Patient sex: M
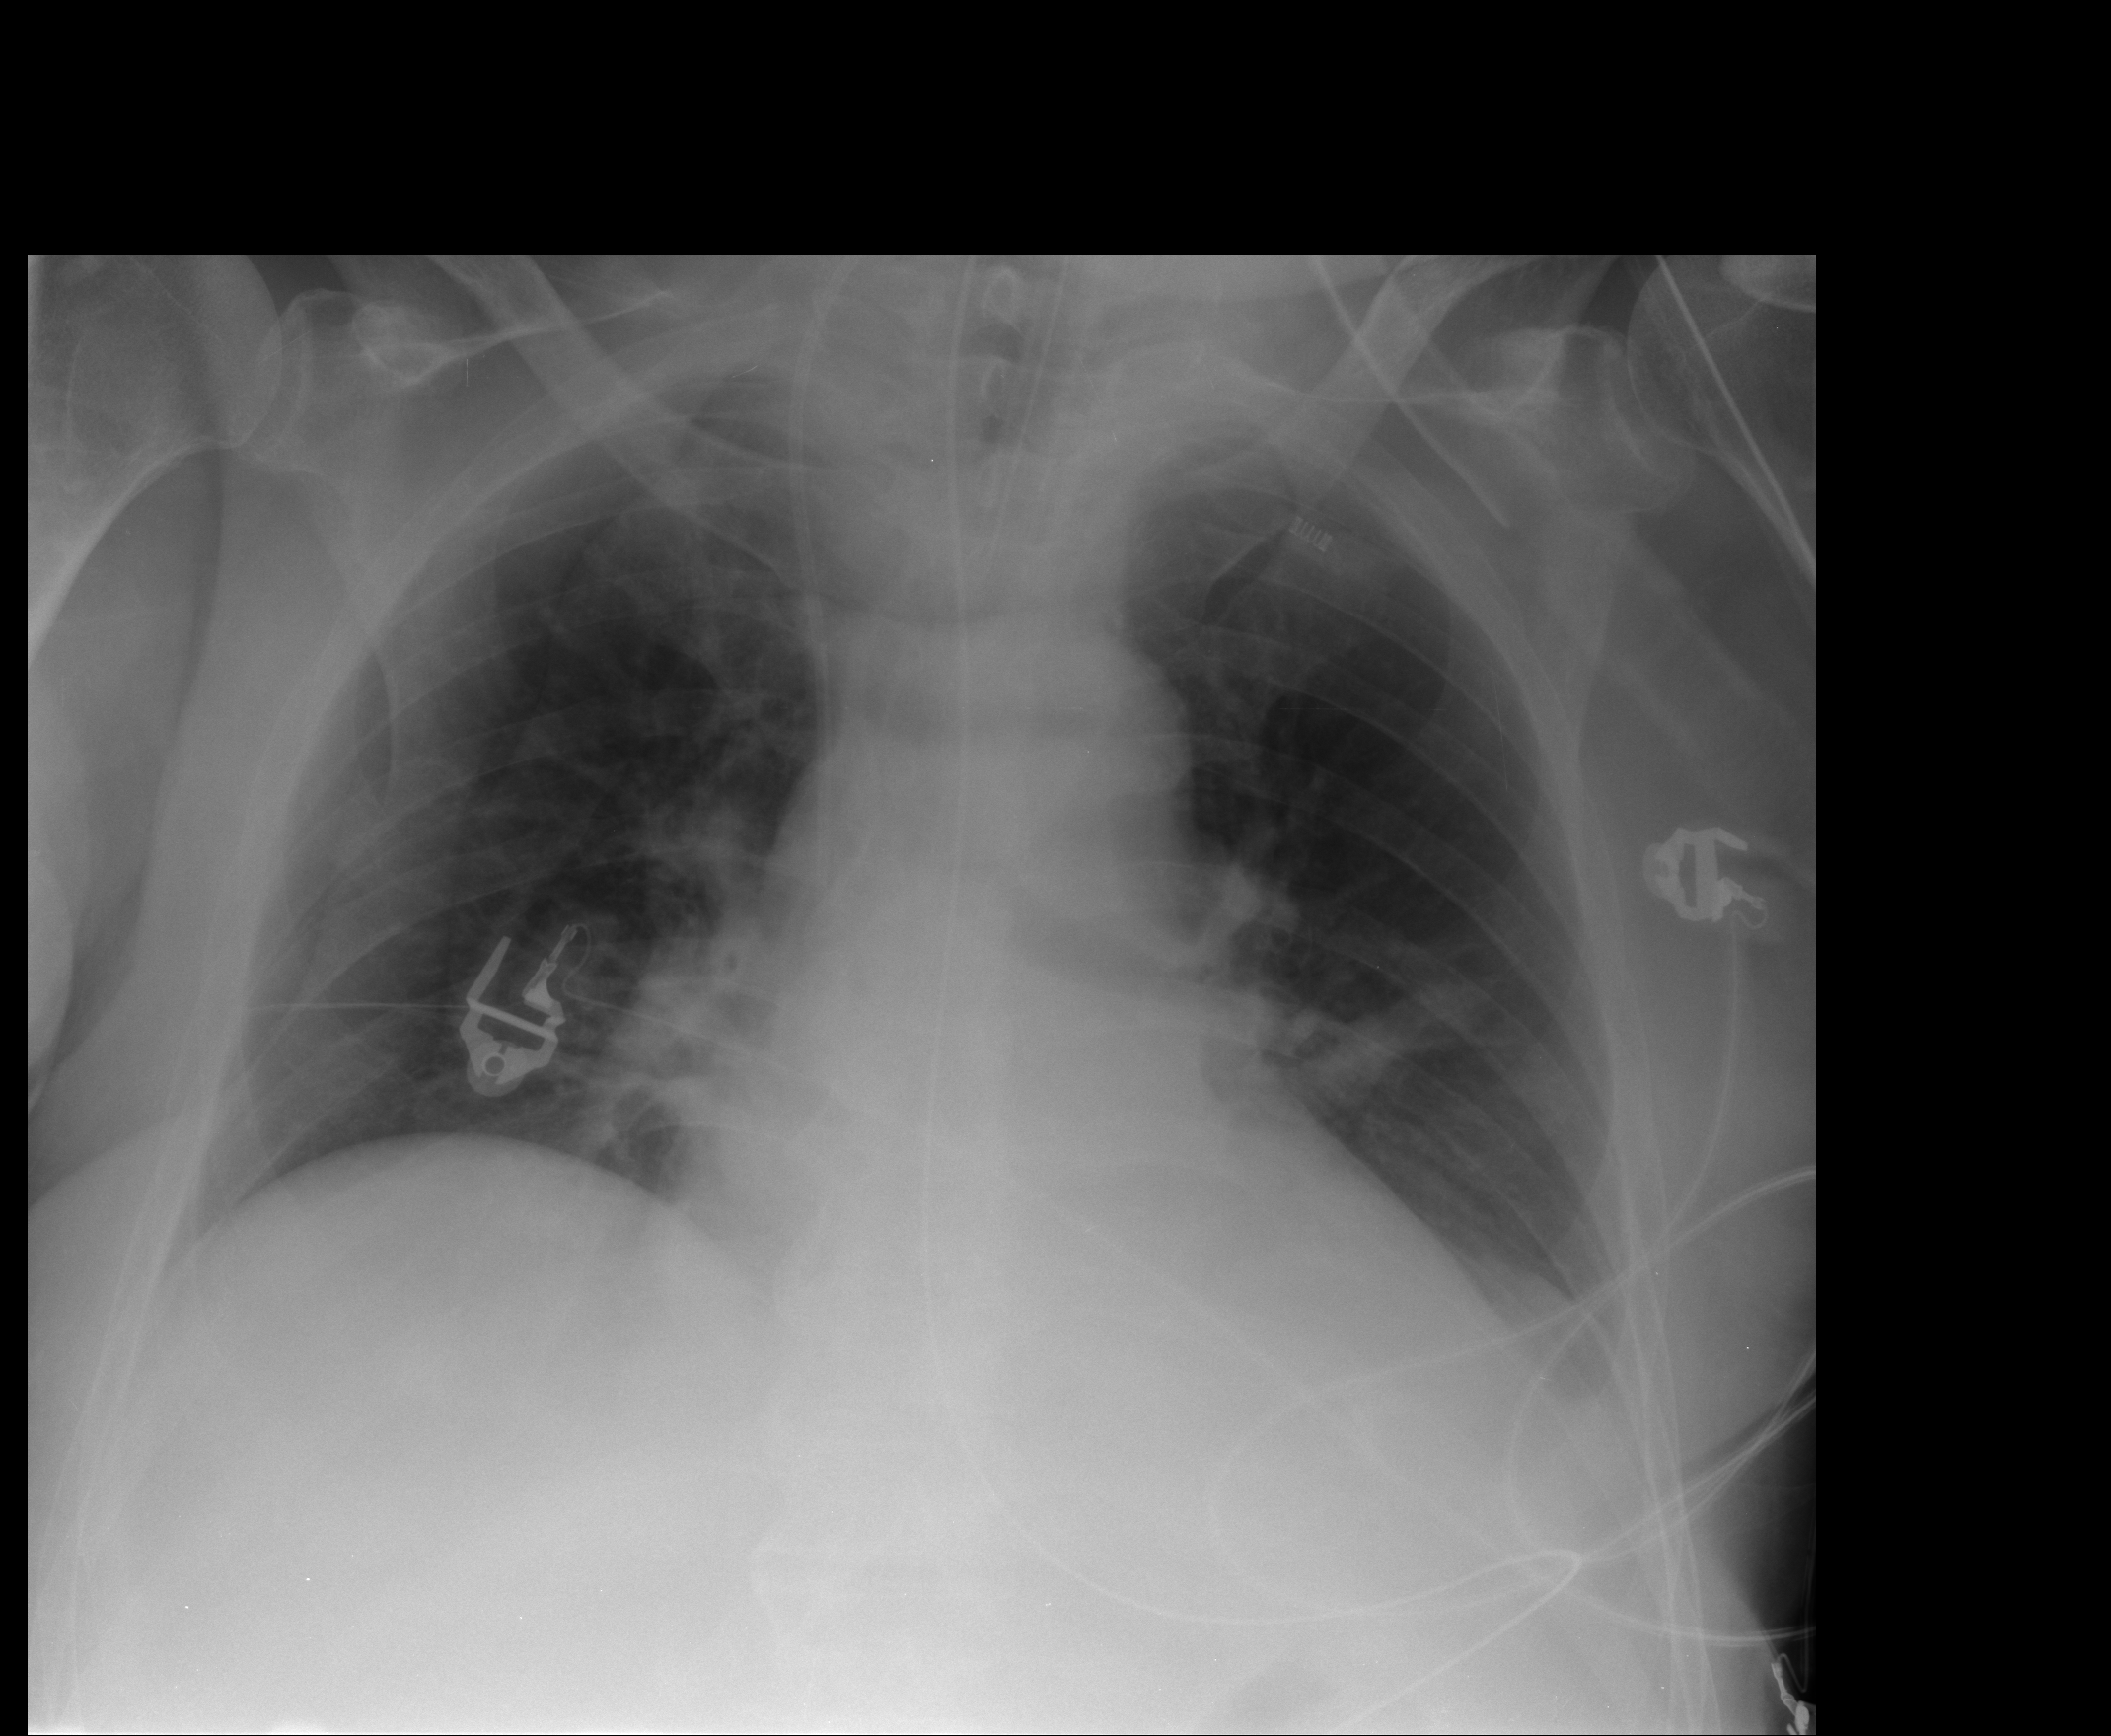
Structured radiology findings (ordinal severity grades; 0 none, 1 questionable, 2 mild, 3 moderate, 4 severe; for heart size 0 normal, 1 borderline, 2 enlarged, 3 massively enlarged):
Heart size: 2
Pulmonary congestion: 1
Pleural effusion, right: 0
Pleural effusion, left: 2
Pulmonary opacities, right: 0
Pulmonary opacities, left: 0
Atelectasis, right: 2
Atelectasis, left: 2